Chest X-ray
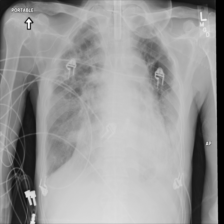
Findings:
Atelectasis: positive
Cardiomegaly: negative
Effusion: negative
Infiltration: negative
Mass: negative
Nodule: negative
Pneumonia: negative
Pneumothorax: negative
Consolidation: negative
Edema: negative
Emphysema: negative
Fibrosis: negative
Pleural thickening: negative
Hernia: negative